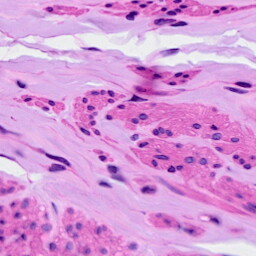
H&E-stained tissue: Ovarian